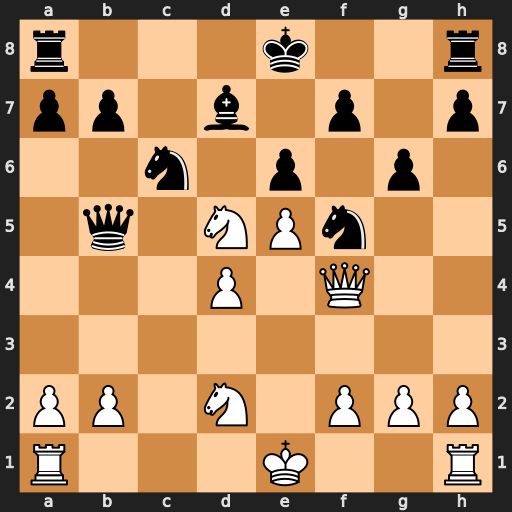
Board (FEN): r3k2r/pp1b1p1p/2n1p1p1/1q1NPn2/3P1Q2/8/PP1N1PPP/R3K2R
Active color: w
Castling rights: KQkq
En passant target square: -
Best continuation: Nc7+ Kf8 Nxb5